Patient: sex M, age 48
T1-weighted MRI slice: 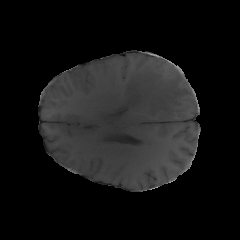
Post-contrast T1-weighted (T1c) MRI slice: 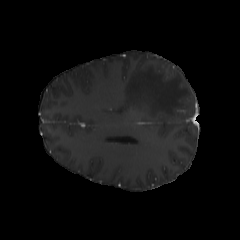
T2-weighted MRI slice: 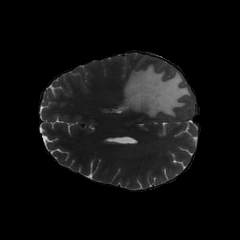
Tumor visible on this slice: yes
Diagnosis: Glioblastoma, IDH-wildtype
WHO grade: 4